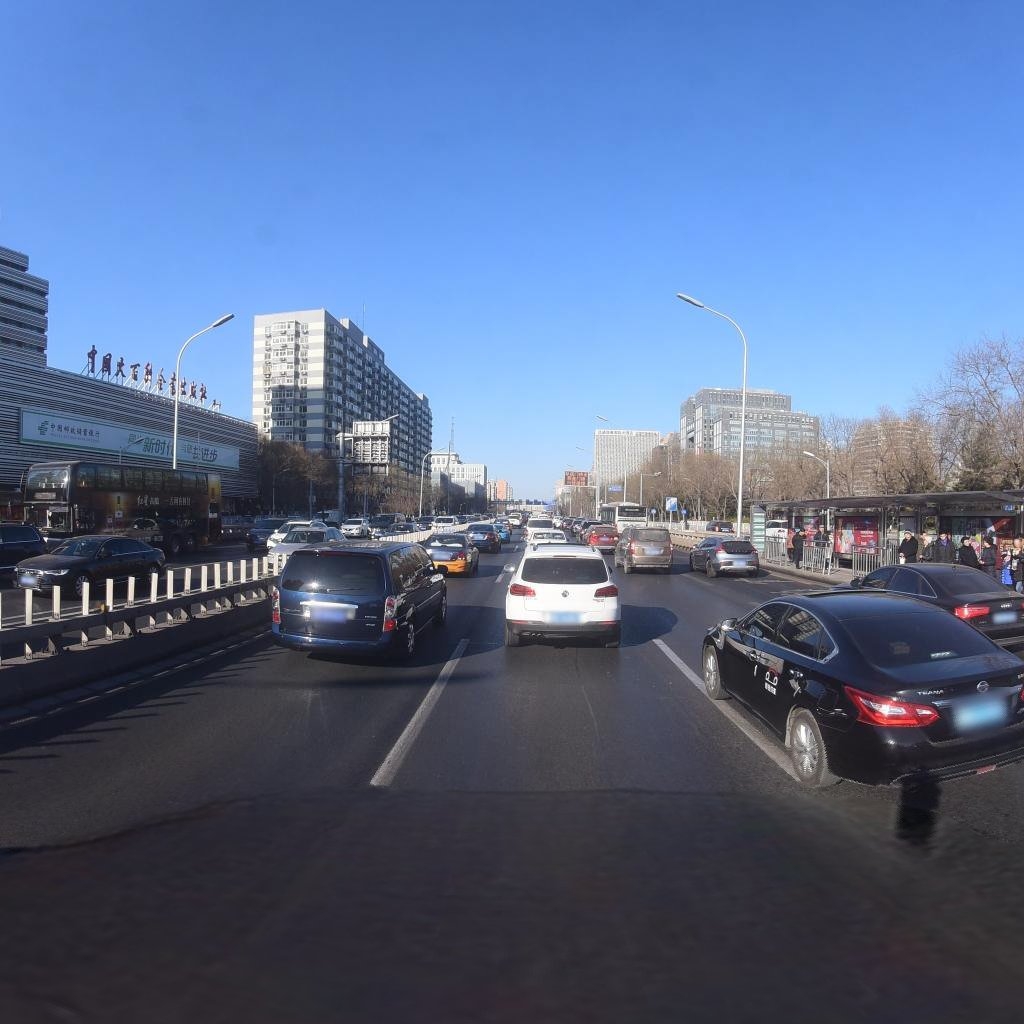
Region: Xicheng
Road damage annotations: longitudinal patch